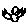
Label: bird